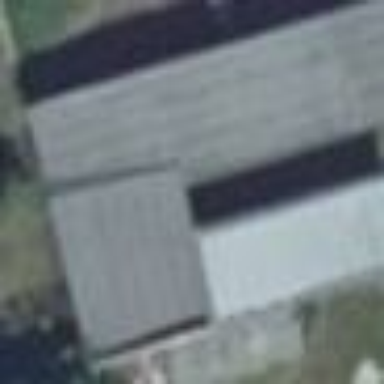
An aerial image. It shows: Shed.